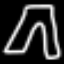
Label: pants